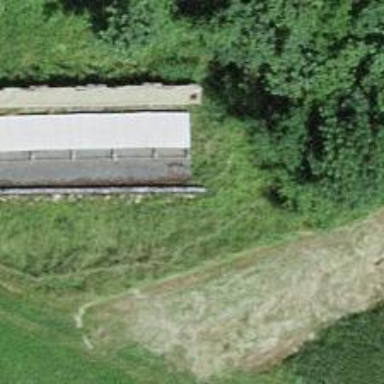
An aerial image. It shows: Retaining wall.